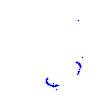
Particle: proton